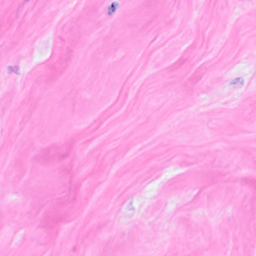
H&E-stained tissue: Breast